Question: Count the number of objects in the diagram.
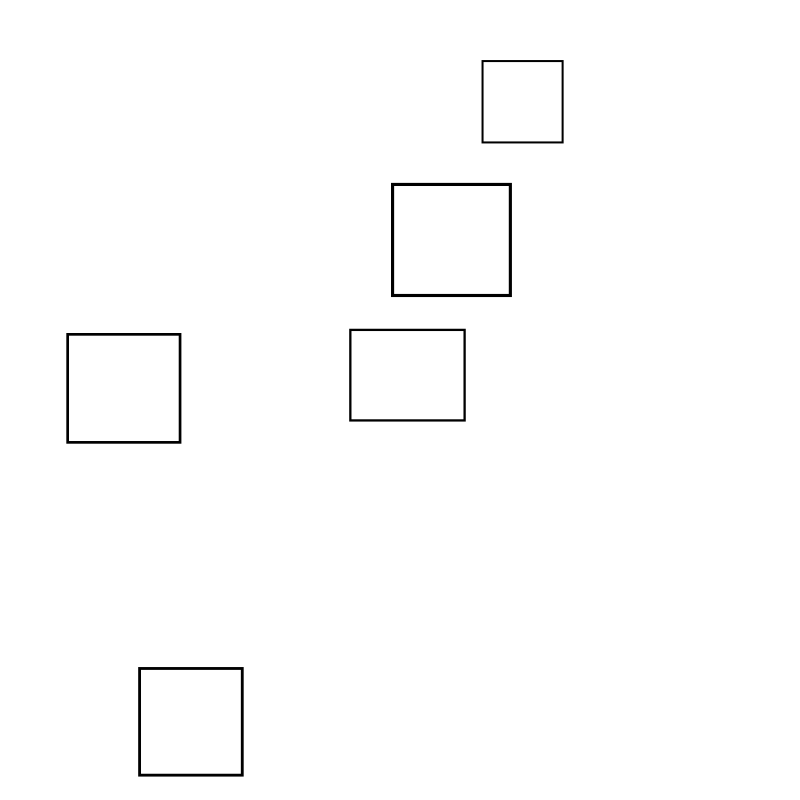
Answer: 5